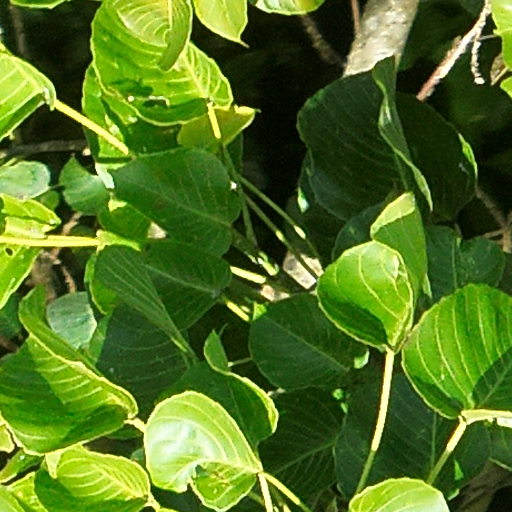
Species: Hura crepitans
GBIF accepted scientific name: Hura crepitans
Crown area (m\u00b2): 476.267